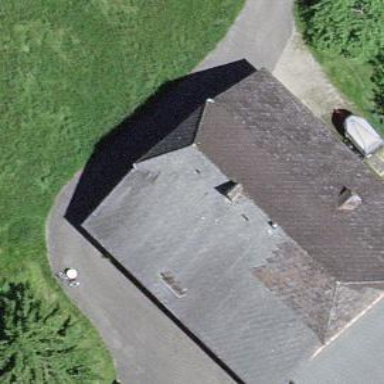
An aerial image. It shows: Farm building.